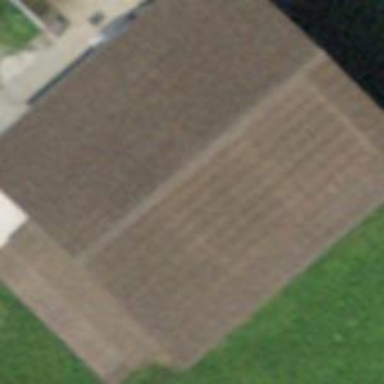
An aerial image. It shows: Rural barn.